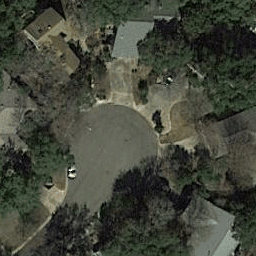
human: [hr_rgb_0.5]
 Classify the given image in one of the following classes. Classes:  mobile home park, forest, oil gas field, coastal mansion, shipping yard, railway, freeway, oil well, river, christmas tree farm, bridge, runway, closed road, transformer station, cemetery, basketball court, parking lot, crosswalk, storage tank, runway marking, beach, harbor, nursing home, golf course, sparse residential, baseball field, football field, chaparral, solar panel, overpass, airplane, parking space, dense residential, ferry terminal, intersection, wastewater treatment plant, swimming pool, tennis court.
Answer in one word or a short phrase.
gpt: closed road